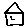
Label: house